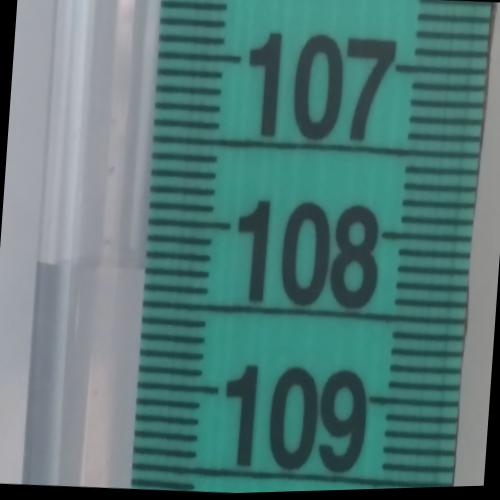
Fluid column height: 108.3 cm